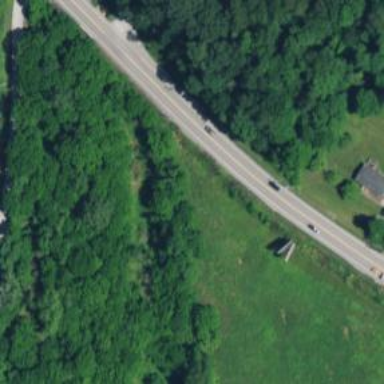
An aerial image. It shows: Asphalt trunk highway.